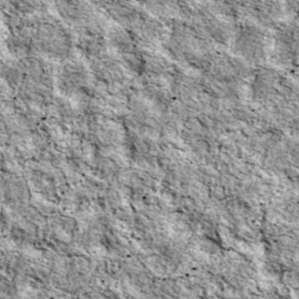
Label: non_frost